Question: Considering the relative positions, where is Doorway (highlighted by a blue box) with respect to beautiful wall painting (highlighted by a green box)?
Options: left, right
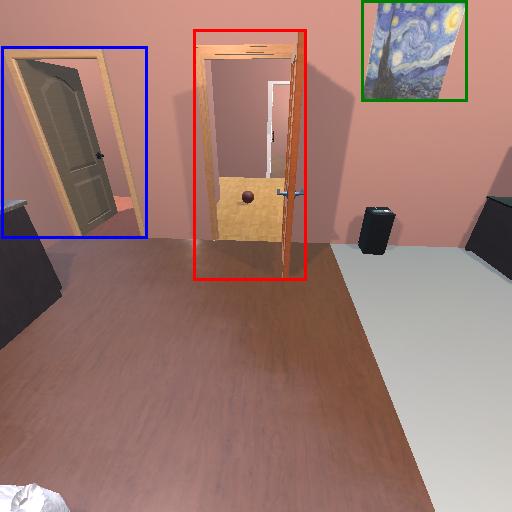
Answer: left